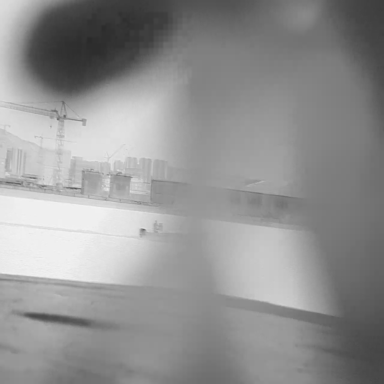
There is a bulk_carrier in the infrared image.